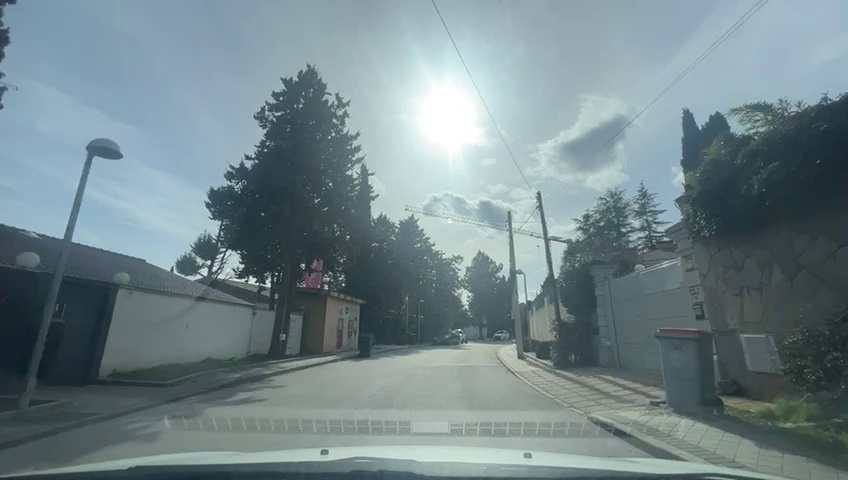
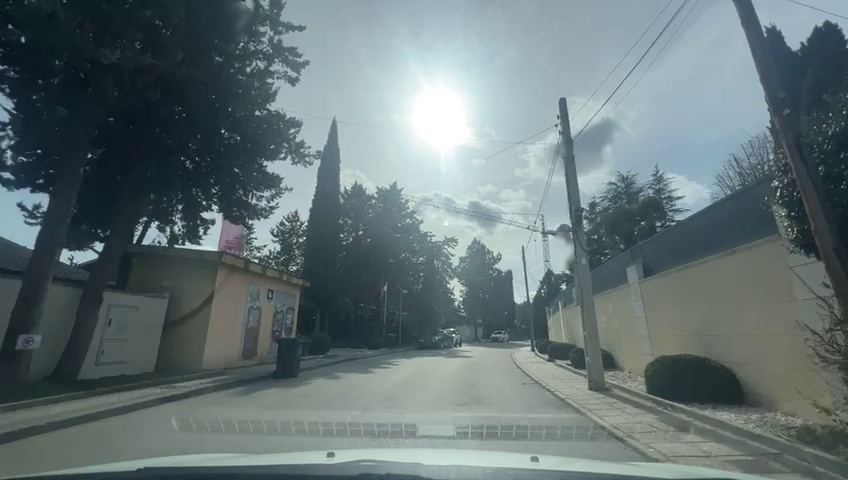
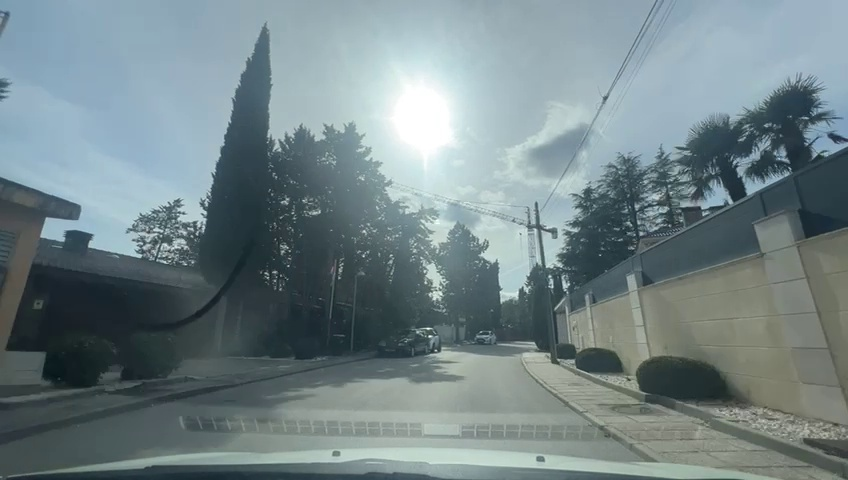
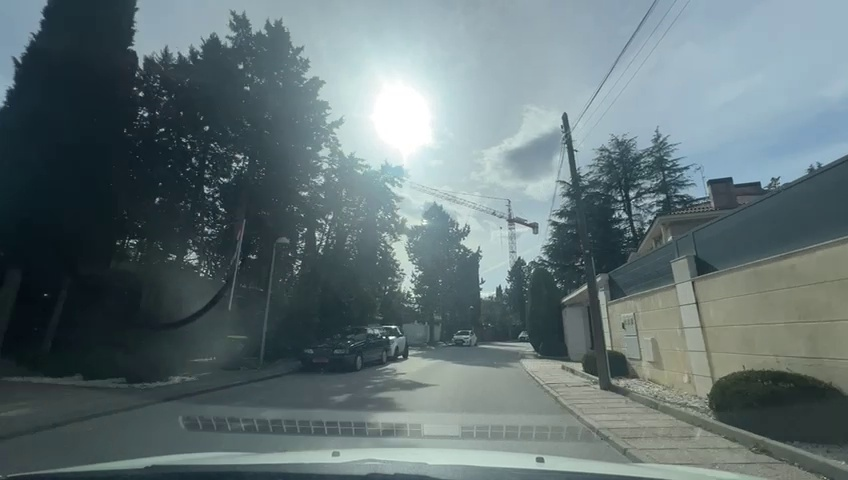
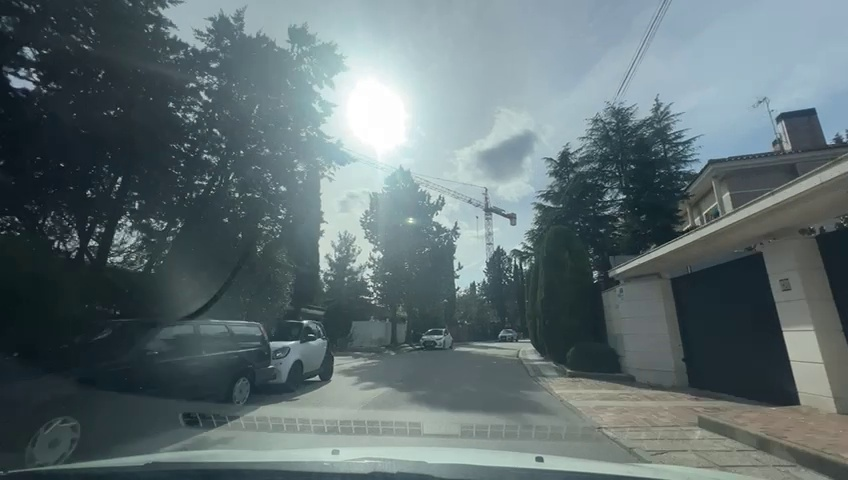
Situation: Lateral parked car
Question: Are vehicles present on the right side of the ego lane?
Answer: No
Reasoning: Cars are parked on the left side

Situation: Lateral parked car
Question: Are vehicles parked parallel or perpendicular to the roadway near the ego lane?
Answer: Yes
Reasoning: Yes

Situation: Lateral parked car
Question: Does the environment indicate an urban road where curbside parking is permitted?
Answer: Yes
Reasoning: Parking is permitted in both directions

Situation: Lateral parked car
Question: Is the ego vehicle traveling in a middle lane with traffic lanes on both sides?
Answer: No
Reasoning: Only one lane is present

Situation: Lateral parked car
Question: Are vehicles present on the left side of the ego lane?
Answer: Yes
Reasoning: Parked vehicles are visible along the left side of the roadway.